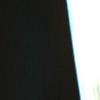
Label: space